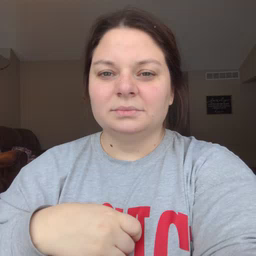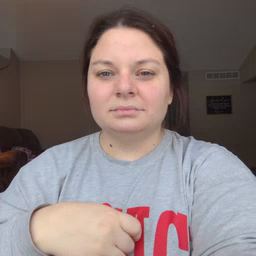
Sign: mouth